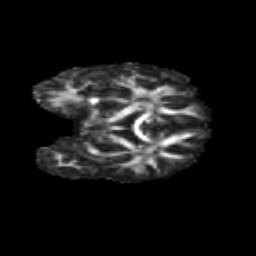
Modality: FA
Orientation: coronal
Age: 7
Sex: female
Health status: healthy